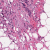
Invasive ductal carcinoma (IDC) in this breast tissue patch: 1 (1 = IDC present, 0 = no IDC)